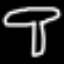
Label: mushroom